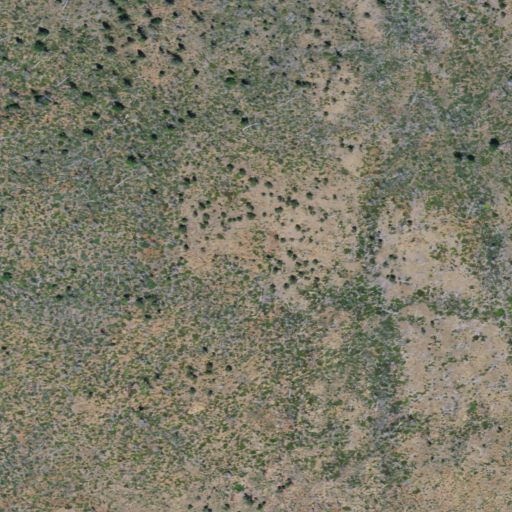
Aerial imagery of mountain in Oregon named Buckskin Peak containing shrub, evergreen forest, open development, and low intensity development